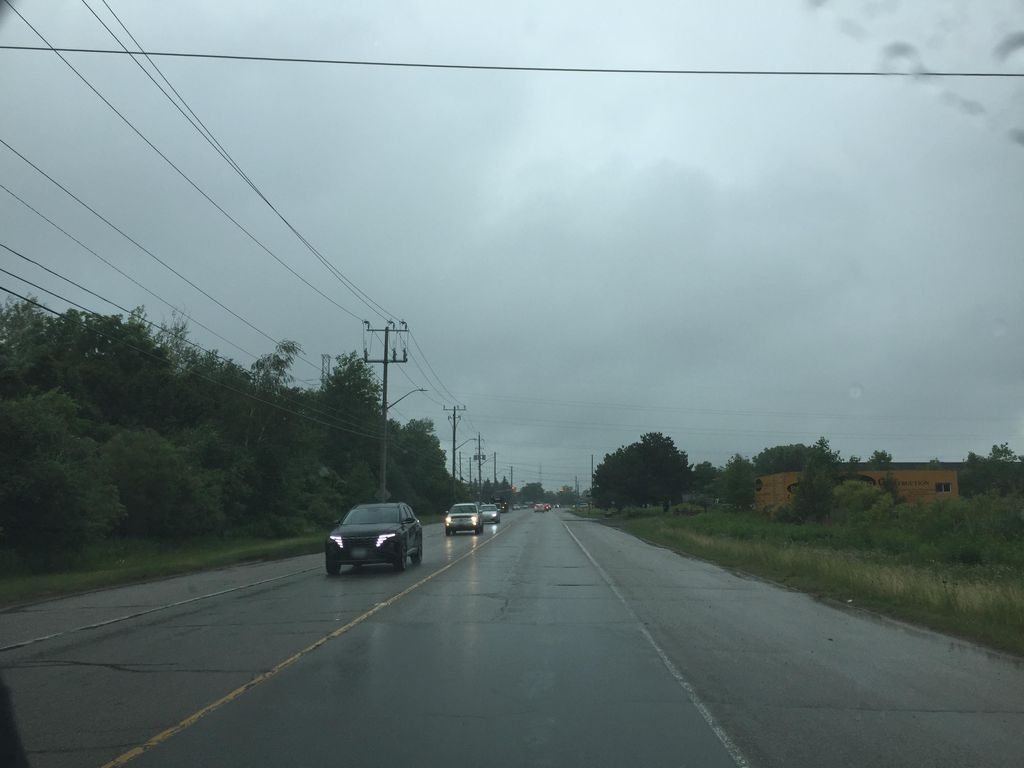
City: kitchener-waterloo